Interaction volume radius: 10 \u00c5
Interaction volume height: 20 \u00c5
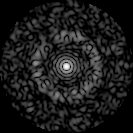
Disorder parameter: 0.8399